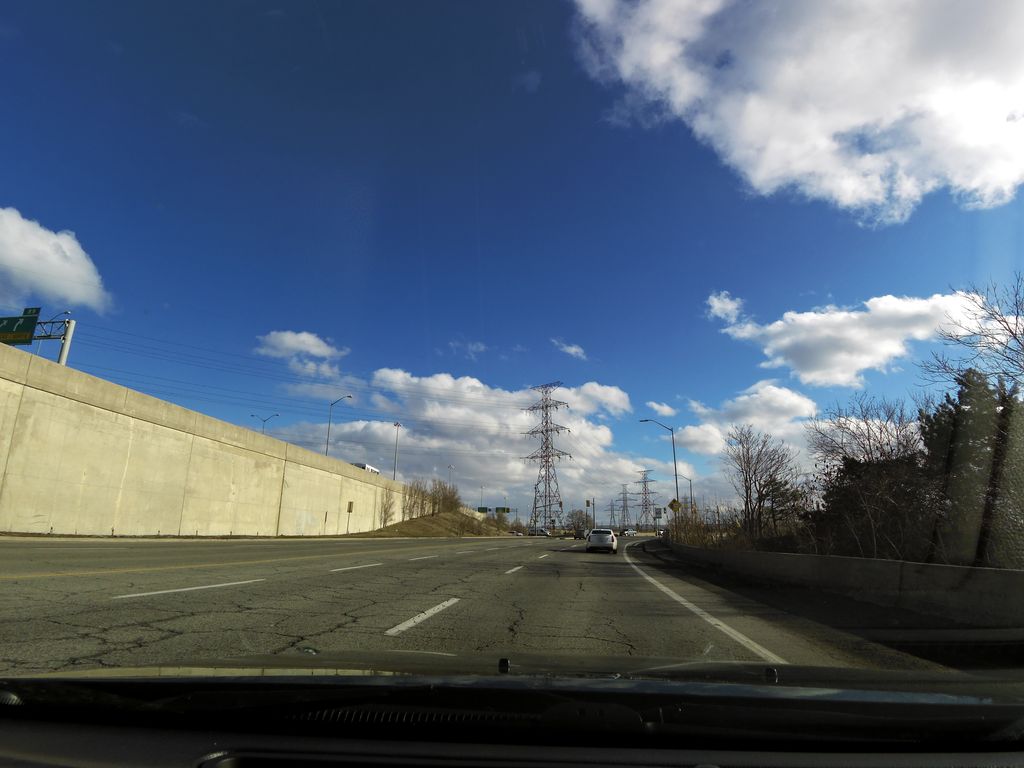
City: hamilton